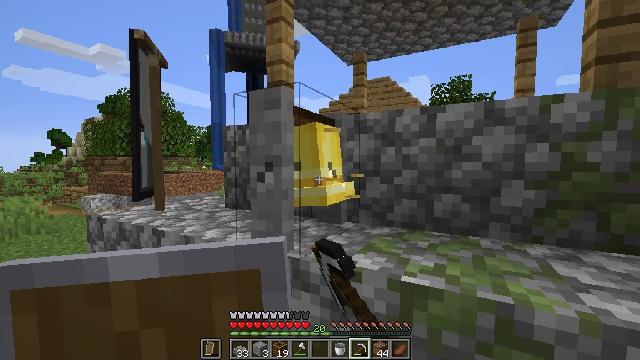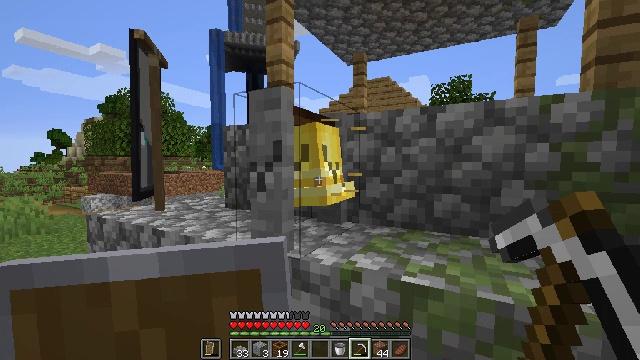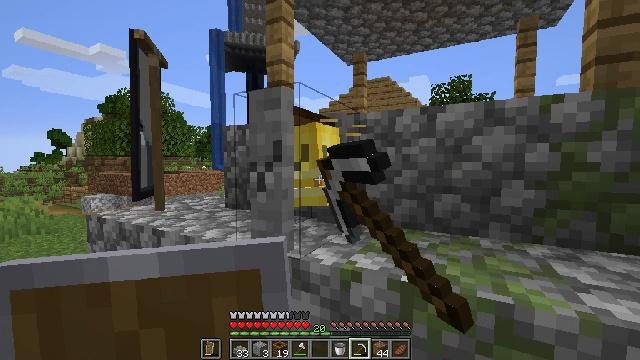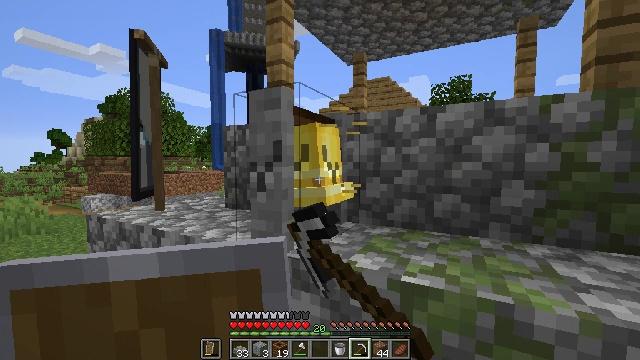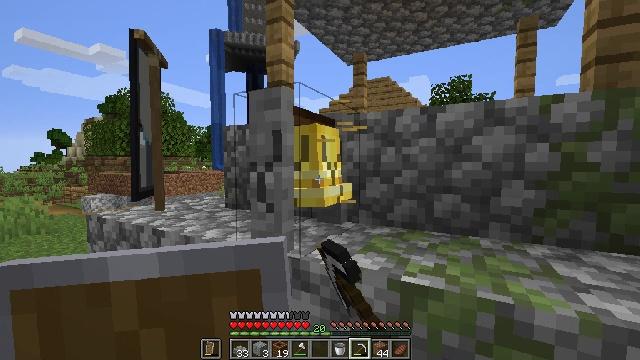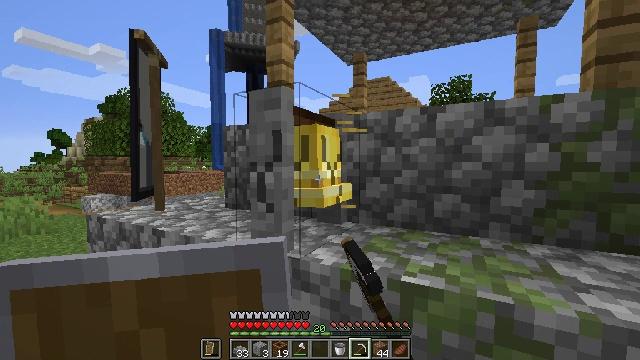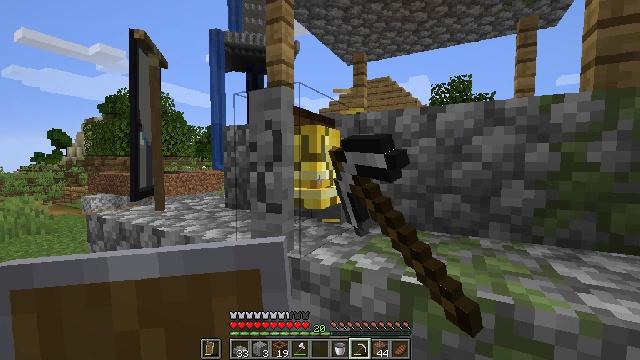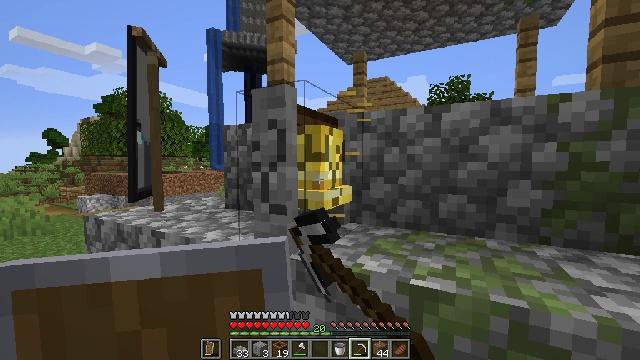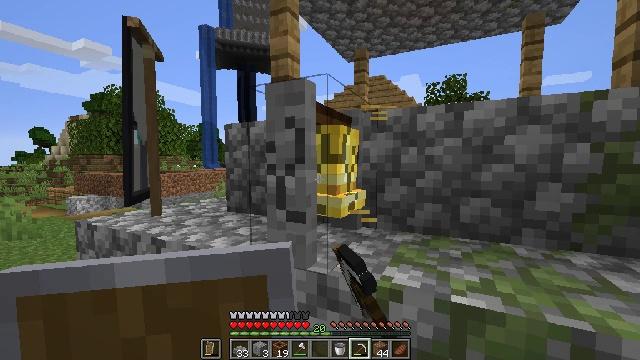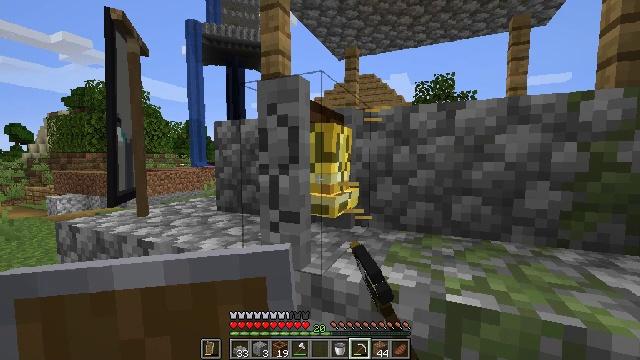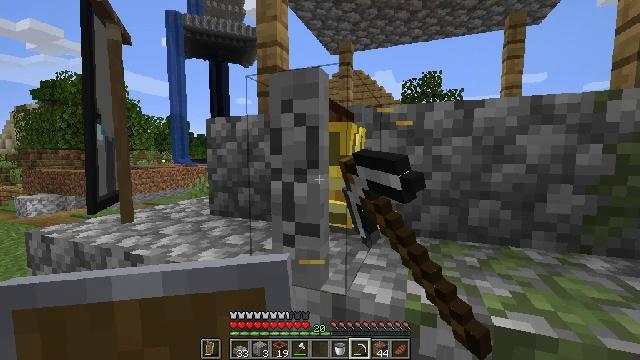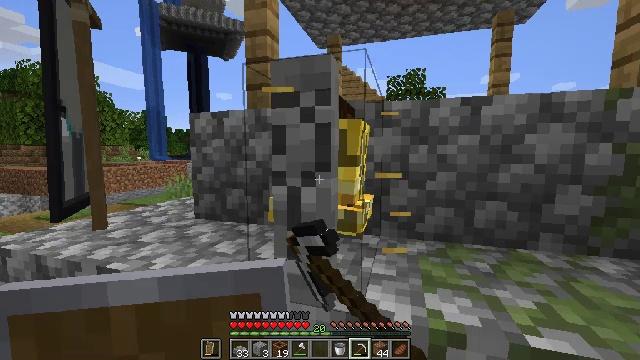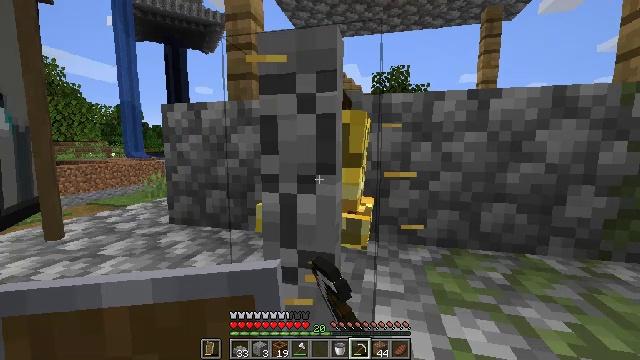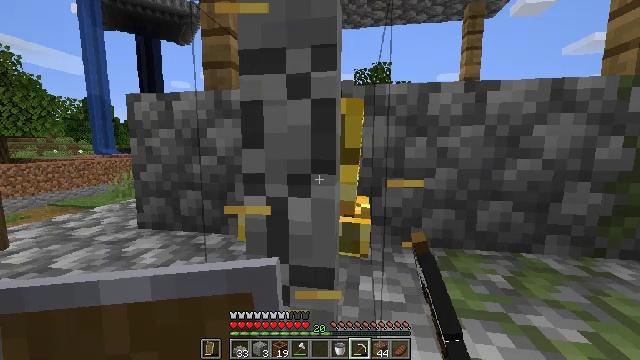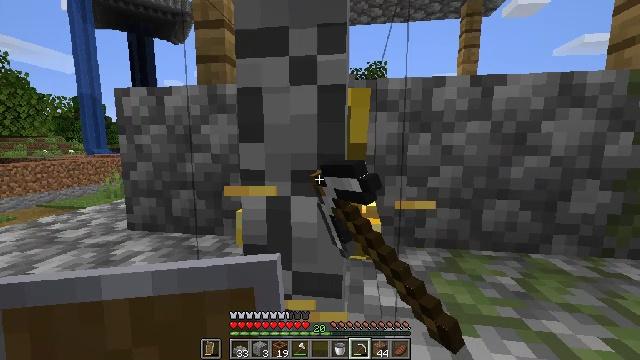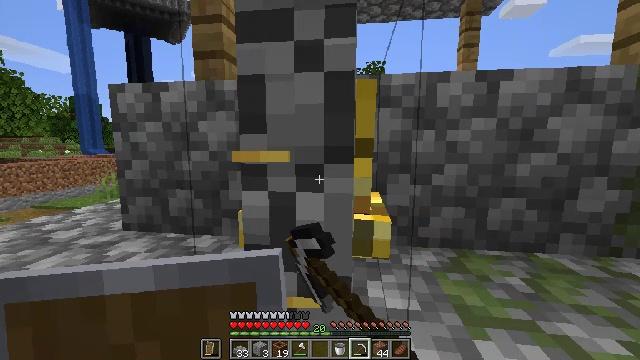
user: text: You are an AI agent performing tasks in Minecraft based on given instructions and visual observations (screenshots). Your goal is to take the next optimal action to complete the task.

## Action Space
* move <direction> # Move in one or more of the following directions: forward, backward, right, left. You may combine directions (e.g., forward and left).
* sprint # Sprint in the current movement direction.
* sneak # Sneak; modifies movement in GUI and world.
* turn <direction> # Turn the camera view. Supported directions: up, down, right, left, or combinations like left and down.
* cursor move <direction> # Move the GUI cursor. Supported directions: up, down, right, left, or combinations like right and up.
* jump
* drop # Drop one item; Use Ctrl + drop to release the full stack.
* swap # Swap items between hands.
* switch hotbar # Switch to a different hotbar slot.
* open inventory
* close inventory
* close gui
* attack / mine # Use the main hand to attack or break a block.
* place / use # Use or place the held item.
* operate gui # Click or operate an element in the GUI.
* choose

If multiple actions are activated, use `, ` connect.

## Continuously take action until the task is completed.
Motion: motion action
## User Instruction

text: Left click on the bell to mine it.
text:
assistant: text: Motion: attack / mine
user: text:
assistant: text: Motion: attack / mine
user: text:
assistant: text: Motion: attack / mine
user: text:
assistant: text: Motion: attack / mine
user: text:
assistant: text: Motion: attack / mine
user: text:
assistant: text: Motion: attack / mine
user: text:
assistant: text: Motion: move forward and move left, attack / mine
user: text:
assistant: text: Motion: move forward and move left, turn right, attack / mine
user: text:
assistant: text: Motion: move forward and move left, turn right, attack / mine
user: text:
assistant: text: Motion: move forward and move left, turn right, attack / mine
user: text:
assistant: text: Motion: move forward, turn right, attack / mine
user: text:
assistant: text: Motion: move forward, turn right, attack / mine
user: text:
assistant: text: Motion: turn right, attack / mine
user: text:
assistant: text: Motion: turn right, attack / mine
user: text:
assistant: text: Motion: attack / mine
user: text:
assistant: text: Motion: attack / mine
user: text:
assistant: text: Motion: attack / mine
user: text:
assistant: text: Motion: attack / mine
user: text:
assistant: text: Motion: attack / mine
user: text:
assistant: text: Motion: attack / mine
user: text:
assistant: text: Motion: attack / mine
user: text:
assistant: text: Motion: attack / mine
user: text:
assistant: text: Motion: attack / mine
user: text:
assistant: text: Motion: attack / mine
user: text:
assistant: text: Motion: attack / mine
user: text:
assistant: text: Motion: attack / mine